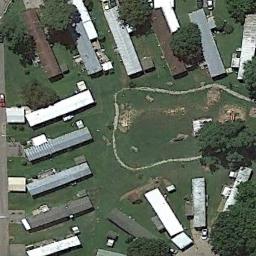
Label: mobile_home_park